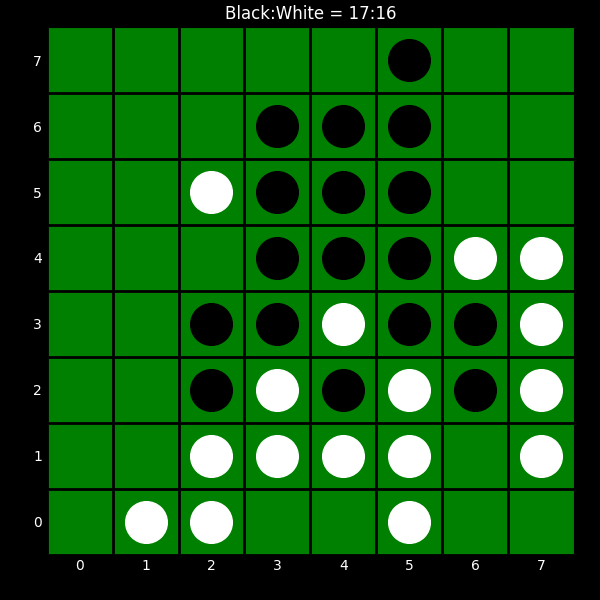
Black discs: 17
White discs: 16